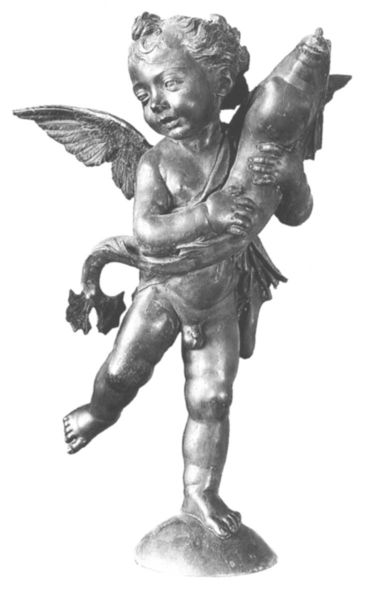
Titel: Putto mit Delphin
Künstler: Andrea del Verrocchio
Institution: Florenz, Palazzo Vecchio
Schlagwörter: flügel, himmel, nackt, tier, füllhorn, hände, figur, kind, tanzen, locken, engel, putte, putto, skulptur, füsse, metall, bronze, plastik, junge, geschlecht, fisch, karpfen, männlich, antik, verspielt, flossen, flosse, fischen, freistehend, munter, kanbe, locken antik